Interaction volume radius: 5 \u00c5
Interaction volume height: 10 \u00c5
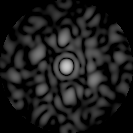
Disorder parameter: 0.7622